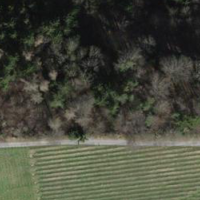
EUNIS habitat code: 44
Species observed at this site:
Achillea millefolium